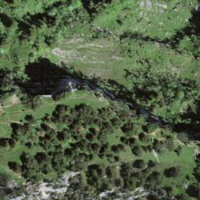
EUNIS habitat code: 44
Species observed at this site:
Corvus corone
Podiceps cristatus
Fulica atra
Dendrocopos major
Turdus viscivorus
Buteo buteo
Prunella collaris
Chroicocephalus ridibundus
Cygnus olor
Erithacus rubecula
Dryocopus martius
Pica pica
Phoenicurus ochruros
Columba livia
Falco tinnunculus
Periparus ater
Cyanistes caeruleus
Anas platyrhynchos
Monticola saxatilis
Lyrurus tetrix
Fringilla coelebs
Passer domesticus
Turdus torquatus
Coloeus monedula
Passer montanus
Turdus merula
Parus major
Hirundo rustica
Milvus migrans
Milvus milvus
Regulus regulus
Pyrrhocorax graculus
Motacilla alba